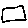
Label: square